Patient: sex F, age 58
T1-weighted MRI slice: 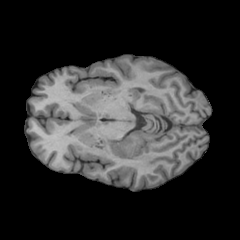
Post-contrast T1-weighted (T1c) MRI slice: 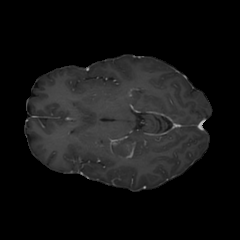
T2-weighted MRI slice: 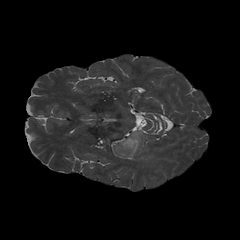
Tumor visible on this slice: yes
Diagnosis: Glioblastoma, IDH-wildtype
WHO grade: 4